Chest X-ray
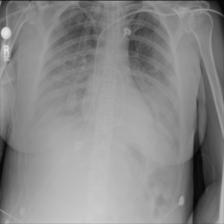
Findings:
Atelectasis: negative
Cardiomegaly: negative
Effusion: positive
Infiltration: negative
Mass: negative
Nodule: negative
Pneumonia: negative
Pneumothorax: negative
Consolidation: negative
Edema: positive
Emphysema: negative
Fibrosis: negative
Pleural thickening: negative
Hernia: negative